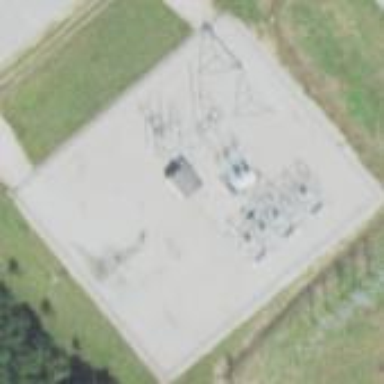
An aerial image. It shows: Distribution power substation secured by fence.